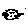
Label: cat